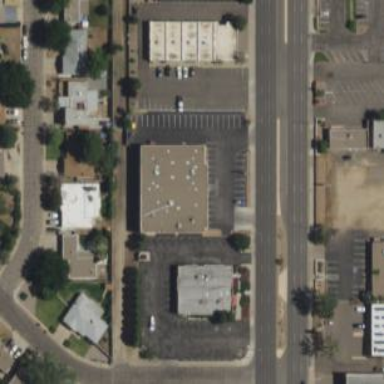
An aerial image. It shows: Parking area.